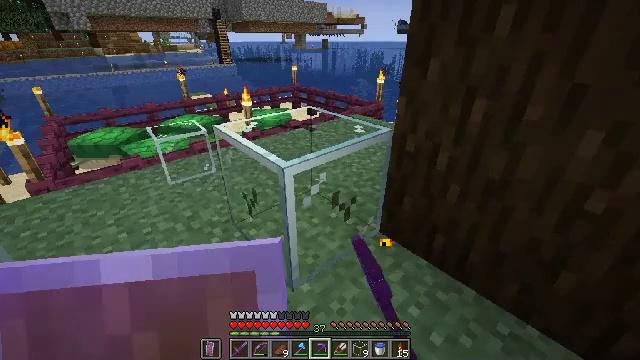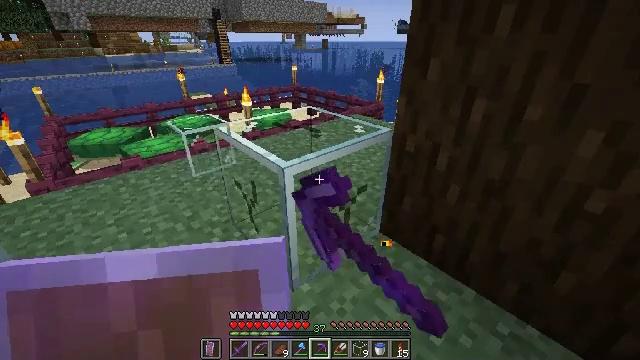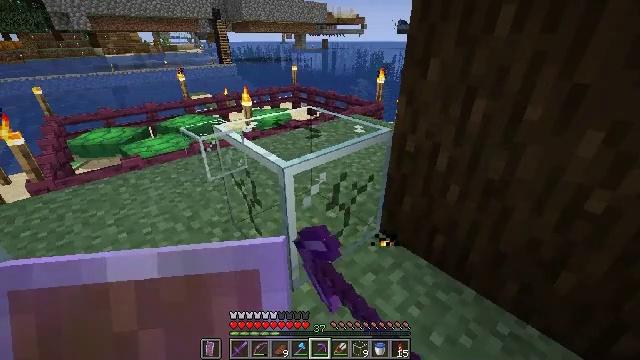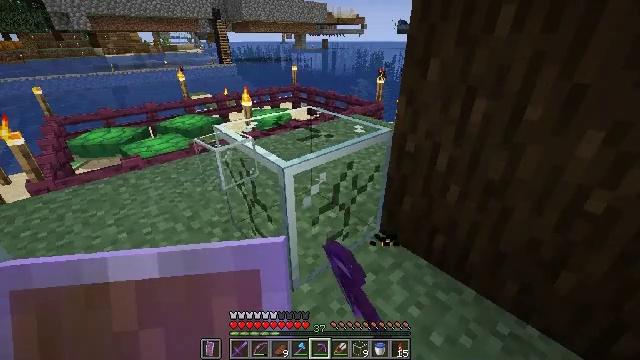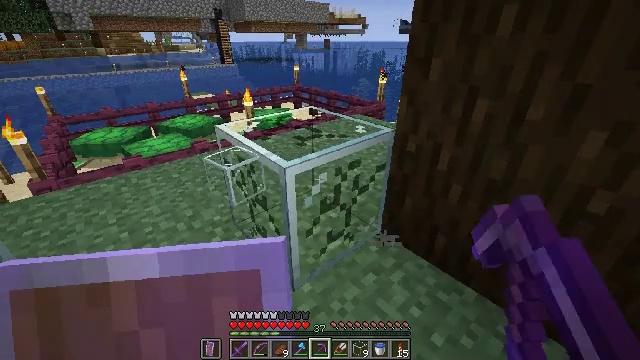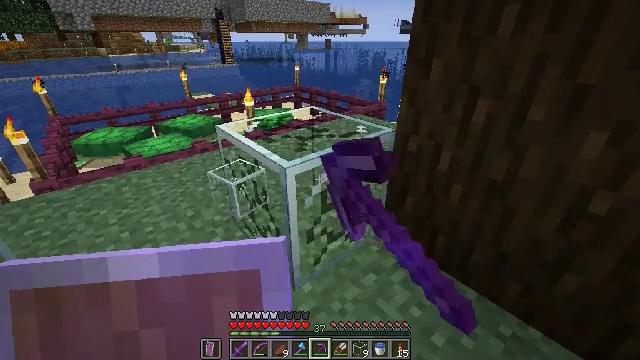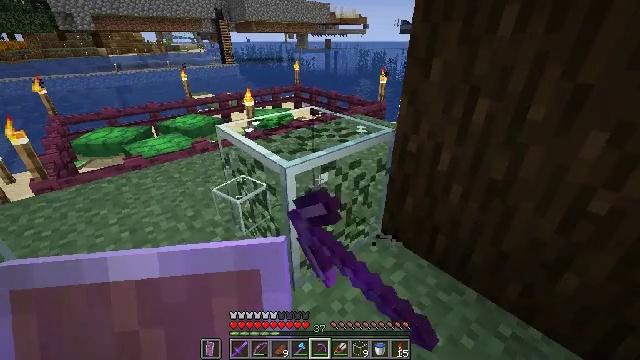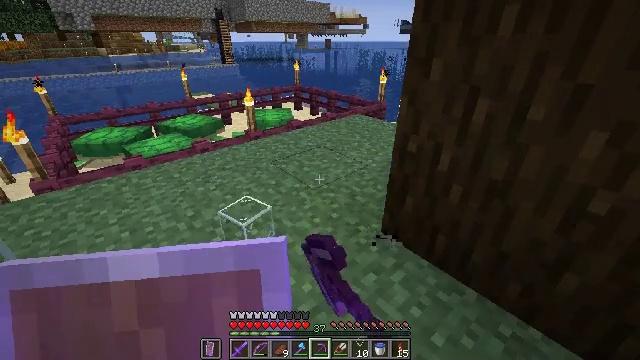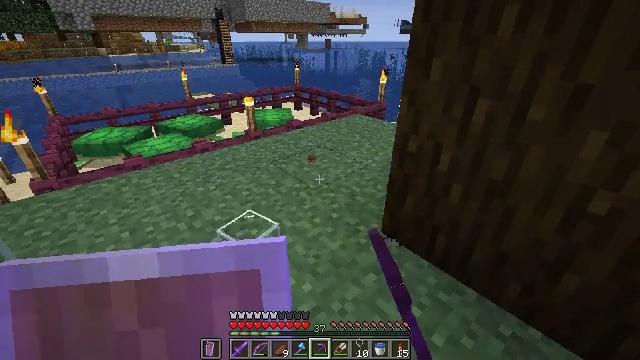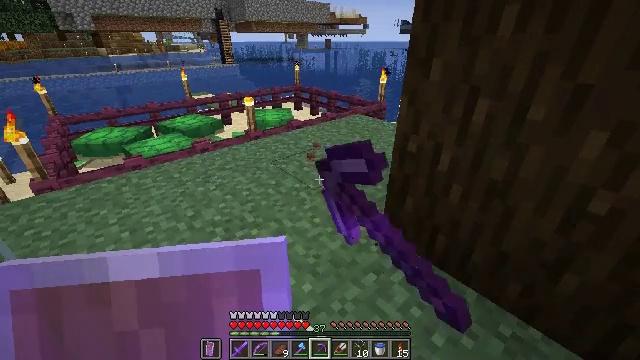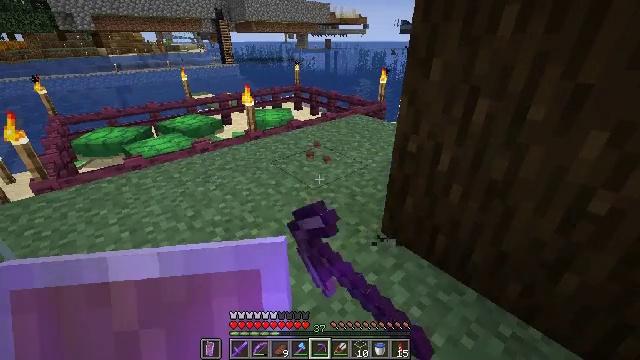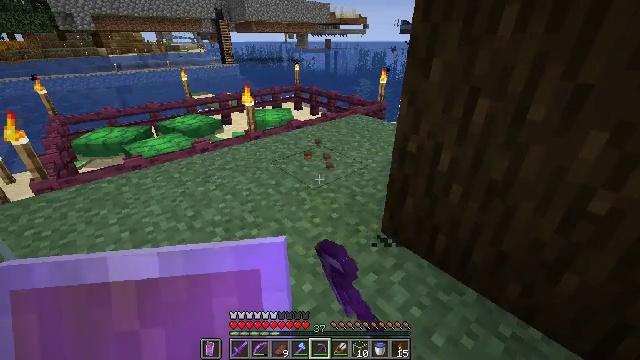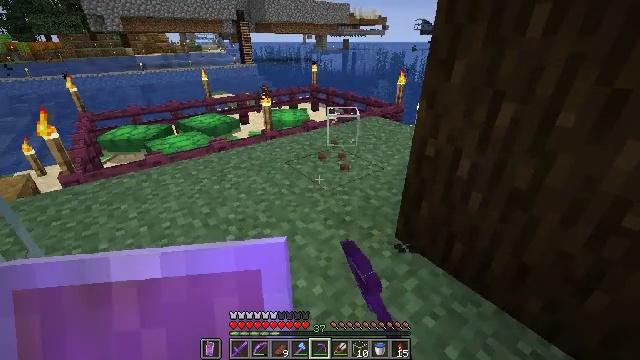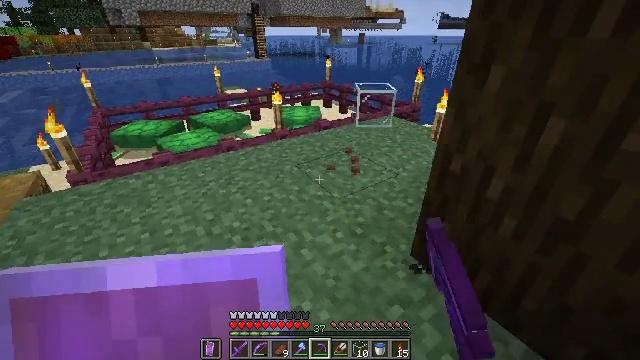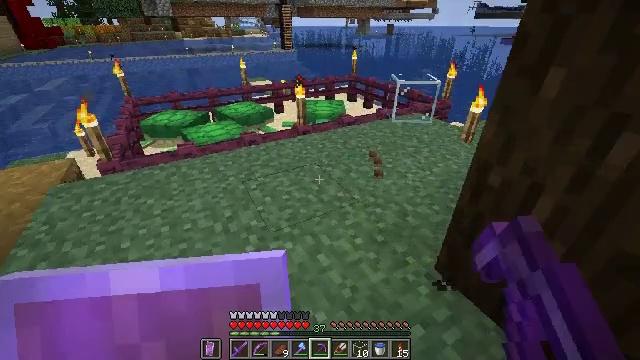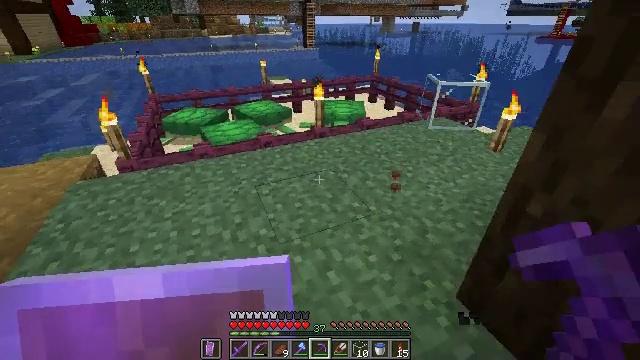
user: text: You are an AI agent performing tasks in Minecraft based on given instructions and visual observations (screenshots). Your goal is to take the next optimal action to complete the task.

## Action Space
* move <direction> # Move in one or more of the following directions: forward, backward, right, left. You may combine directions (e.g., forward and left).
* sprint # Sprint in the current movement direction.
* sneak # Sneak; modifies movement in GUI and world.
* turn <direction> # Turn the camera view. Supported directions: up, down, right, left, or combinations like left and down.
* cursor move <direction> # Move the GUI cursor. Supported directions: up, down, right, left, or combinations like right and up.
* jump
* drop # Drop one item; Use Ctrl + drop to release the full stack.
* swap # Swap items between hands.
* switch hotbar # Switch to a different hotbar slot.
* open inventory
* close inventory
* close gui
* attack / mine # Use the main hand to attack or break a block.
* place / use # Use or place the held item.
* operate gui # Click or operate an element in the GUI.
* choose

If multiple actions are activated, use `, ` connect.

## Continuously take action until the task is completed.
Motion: motion action
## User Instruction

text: Attack the glass to break it.
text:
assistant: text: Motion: attack / mine
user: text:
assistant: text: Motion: attack / mine
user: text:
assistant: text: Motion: attack / mine
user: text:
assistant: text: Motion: attack / mine
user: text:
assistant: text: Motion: attack / mine
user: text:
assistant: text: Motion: attack / mine
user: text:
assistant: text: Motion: attack / mine
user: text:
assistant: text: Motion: attack / mine
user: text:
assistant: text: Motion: attack / mine
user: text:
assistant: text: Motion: attack / mine
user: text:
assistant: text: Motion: attack / mine
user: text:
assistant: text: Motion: move forward, turn left
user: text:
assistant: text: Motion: move forward, turn left
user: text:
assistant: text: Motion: move forward, turn left and down
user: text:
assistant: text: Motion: move forward and move right, turn left
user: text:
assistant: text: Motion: move forward and move right, turn left
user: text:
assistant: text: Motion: move forward and move right, turn left and up
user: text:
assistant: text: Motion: move forward and move right, turn left
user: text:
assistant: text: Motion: move forward and move right, turn left
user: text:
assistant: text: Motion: move forward and move right, turn left and up
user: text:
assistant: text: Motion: move forward and move right, turn left and up
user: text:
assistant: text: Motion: move forward and move right, turn left and up
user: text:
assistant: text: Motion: move forward and move right, turn left and up
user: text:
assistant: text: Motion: move forward and move right, turn left
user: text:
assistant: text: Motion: move forward and move right, turn left
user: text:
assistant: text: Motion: turn left and up
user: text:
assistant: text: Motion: turn left and up
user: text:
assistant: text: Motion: turn left and up
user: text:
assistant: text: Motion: no_op
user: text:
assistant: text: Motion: no_op